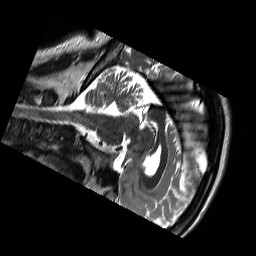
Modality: T2w
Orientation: sagittal
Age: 22
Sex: male